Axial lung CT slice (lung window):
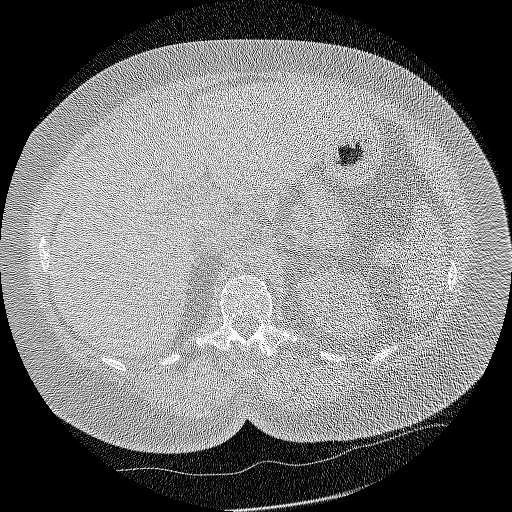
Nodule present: no